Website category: university
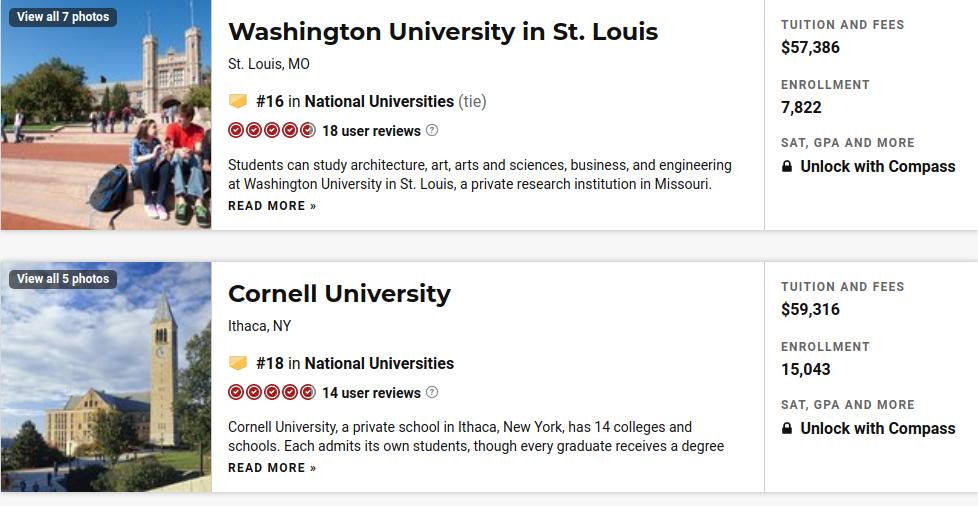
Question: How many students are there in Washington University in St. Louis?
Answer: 7,822

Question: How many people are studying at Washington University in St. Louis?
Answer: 7,822

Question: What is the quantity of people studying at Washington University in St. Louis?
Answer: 7,822

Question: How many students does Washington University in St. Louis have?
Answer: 7,822

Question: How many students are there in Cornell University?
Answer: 15,043

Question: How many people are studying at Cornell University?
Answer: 15,043

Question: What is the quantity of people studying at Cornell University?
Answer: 15,043

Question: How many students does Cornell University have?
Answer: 15,043

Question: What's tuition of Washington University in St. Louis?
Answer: $57,386

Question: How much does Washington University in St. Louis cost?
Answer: $57,386

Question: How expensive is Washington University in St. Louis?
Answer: $57,386

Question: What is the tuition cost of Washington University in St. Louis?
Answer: $57,386

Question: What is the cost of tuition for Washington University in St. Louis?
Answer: $57,386

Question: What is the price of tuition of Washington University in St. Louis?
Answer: $57,386

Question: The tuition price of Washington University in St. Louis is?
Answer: $57,386

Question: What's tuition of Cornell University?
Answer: $59,316

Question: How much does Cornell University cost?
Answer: $59,316

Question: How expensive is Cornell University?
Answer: $59,316

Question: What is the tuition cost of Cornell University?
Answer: $59,316

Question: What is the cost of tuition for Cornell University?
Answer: $59,316

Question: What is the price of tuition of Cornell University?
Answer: $59,316

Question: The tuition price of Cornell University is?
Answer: $59,316

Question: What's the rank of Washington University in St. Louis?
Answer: #16

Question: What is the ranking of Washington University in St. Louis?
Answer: #16

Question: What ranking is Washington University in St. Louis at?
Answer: #16

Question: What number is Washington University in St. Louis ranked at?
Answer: #16

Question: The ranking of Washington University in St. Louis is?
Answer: #16

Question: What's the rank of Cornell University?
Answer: #18

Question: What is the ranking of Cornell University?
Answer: #18

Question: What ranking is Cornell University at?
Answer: #18

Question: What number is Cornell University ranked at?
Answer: #18

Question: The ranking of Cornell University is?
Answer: #18

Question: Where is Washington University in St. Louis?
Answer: St. Louis, MO

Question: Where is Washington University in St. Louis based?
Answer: St. Louis, MO

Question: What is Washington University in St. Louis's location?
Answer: St. Louis, MO

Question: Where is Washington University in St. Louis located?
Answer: St. Louis, MO

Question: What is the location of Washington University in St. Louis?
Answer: St. Louis, MO

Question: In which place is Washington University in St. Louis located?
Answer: St. Louis, MO

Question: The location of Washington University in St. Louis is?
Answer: St. Louis, MO

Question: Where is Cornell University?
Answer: Ithaca, NY

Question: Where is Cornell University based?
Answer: Ithaca, NY

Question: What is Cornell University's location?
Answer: Ithaca, NY

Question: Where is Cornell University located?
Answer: Ithaca, NY

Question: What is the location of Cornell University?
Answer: Ithaca, NY

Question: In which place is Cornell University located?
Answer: Ithaca, NY

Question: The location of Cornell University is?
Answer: Ithaca, NY

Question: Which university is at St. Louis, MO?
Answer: Washington University in St. Louis

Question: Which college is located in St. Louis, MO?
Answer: Washington University in St. Louis

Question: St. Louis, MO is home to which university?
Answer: Washington University in St. Louis

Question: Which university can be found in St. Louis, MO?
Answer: Washington University in St. Louis

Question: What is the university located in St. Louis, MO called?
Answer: Washington University in St. Louis

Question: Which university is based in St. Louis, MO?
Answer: Washington University in St. Louis

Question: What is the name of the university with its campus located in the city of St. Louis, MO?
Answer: Washington University in St. Louis

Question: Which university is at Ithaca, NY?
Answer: Cornell University

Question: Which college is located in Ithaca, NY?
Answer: Cornell University

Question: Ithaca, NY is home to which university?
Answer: Cornell University

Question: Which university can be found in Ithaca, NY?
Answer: Cornell University

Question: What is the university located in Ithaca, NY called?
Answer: Cornell University

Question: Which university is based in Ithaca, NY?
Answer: Cornell University

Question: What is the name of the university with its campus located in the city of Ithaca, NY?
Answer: Cornell University

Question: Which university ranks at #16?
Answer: Washington University in St. Louis

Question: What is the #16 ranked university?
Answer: Washington University in St. Louis

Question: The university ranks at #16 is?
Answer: Washington University in St. Louis

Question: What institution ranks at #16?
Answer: Washington University in St. Louis